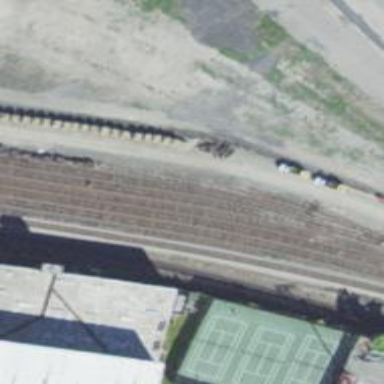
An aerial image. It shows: Abandoned railway yard.